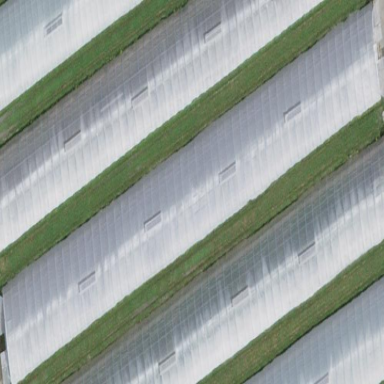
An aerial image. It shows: Greenhouse.